Question: I have one asp.net application, in which i am using "Calling WCF Service Operations in AJAX" method. I finished my work without the service hosting in IIS. I got the correct solution. But now, i have another requirement in which i am using the WCF service which is hosted on local host iis. But in clicking the button i got one javascript error like object expected. I don't know why this happened?
My code is shown below.
'''
<fieldset style="width: 804px" align="center">
<legend>Consuming WCF Service using Client-Side AJAX</legend>
<div align="left" style="text-align: center">
<form id="form1" runat="server">
<asp:ScriptManager ID="SM1" runat="server">
<Services>
<asp:ServiceReference Path="http://localhost/WCFService/Service1.svc" />
<%--~/Service1.svc--%>
</Services>
</asp:ScriptManager>
<input id="addNum1" type="text" size="3" />
+
<input id="addNum2" type="text" size="3" />
=
<input id="addAnswer" type="text" size="3" /><br />
<input id="btnAddition" type="button" value="Do Addition" onclick="DoAddition()" />
<br />
<br />
<input id="subtractNum1" type="text" size="3" />
-
<input id="subtractNum2" type="text" size="3" />
=
<input id="subtractAnswer" type="text" size="3" /><br />
<input id="btnSubtraction" type="button" value="Do Subtraction" onclick="DoSubtraction()" />
<br />
<br />
</form>
</div>
</fieldset>
<script language="javascript" type="text/javascript">
function DoAddition() {
Service1.Add(document.getElementById('addNum1').value, document.getElementById('addNum2').value, onAddSuccess);
}
function DoSubtraction() {
Service1.Subtract(document.getElementById('subtractNum1').value, document.getElementById('subtractNum2').value, onSubtractSuccess);
}
function onAddSuccess(result) {
document.getElementById('addAnswer').value = result;
}
function onSubtractSuccess(result) {
document.getElementById('subtractAnswer').value = result;
}
'''
the javascript error message is like this

Please help me for solving this issue.
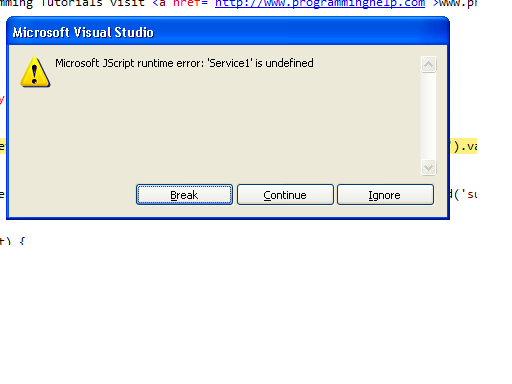
Answer: Issue is with java-script such as 'Service1.Add..'. The name of generated js proxy would not be Service1 and hence the issue. The name of proxy object would be of form '[Namespace].[Contract Name]' where namespace of the service, as declared by the Namespace parameter of the ServiceContract attribute. If you haven't specified one the default is "'tempuri.org'". For example, if your service is defined as
'''
[ServiceContract(Namespace="Samples.Services")]
public class Service1
{
[OperationContract]
public void Add(...
'''
Then in js, you need to use 'Sample.Services.Service1.Add'